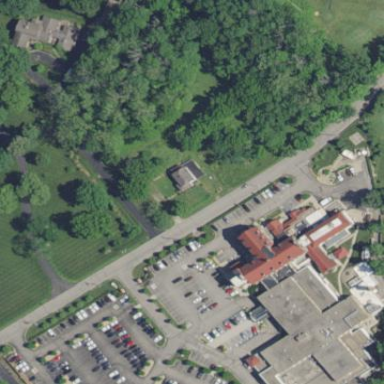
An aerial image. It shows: Hospital building.